Question: There is a built in date picker in jQuery <URL> but the problem with it that I can't use it for fields like date of birth, because it doesn't have combox box for year and month, so one has to click a lot to go back to year 1980 or so. See the Fig:

Is there a free date picker with drop down available or if I can change this one with parameters?
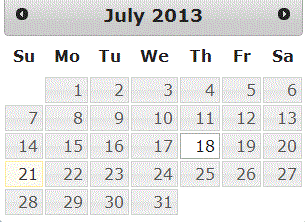
Answer: datepicker has all the options you need, and more.
'''
$("#endDatepicker").datepicker({
showOn: 'button',
buttonImageOnly: true,
buttonImage: './common/images/icon_cal.png',
changeMonth: true,
changeYear: true,
dateFormat: 'dd-mm-yy',
yearRange: "-10:+2" });
$("#endDatepicker").datepicker('setDate', today);
'''